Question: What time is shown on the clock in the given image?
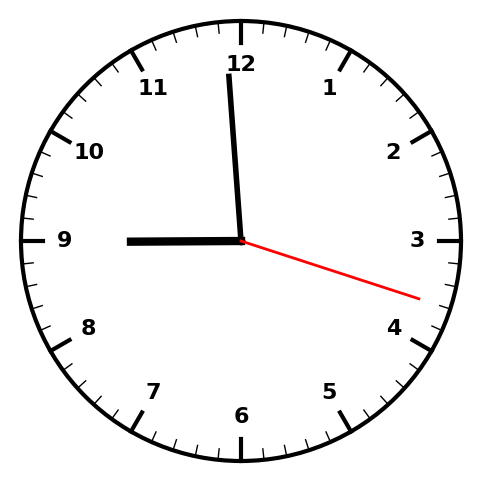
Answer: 08:59:18